Question: in this example <URL> i need an active state on li so it should look like this whenever I slide.
Any idea anyone?
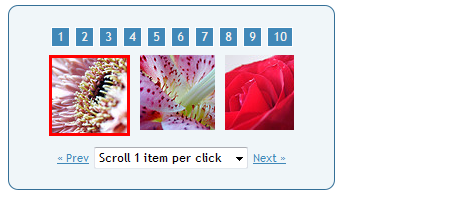
Answer: try this:
'''
$('.jcarousel-control a').click(function(e){
e.preventDefault();
var txt = $(this).text();
$('.jcarousel-list li').removeClass('active');
$('.jcarousel-list li:eq(' + (txt - 1) + ')').addClass('active')
})
'''